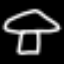
Label: mushroom